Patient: sex M, age 48
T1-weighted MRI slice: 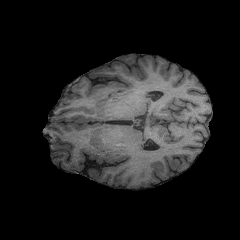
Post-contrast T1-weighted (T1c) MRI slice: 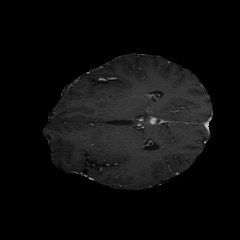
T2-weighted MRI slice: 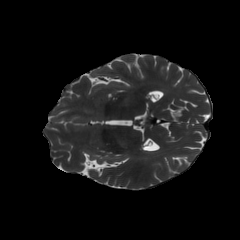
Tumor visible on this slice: no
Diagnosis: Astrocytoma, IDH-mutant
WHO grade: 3